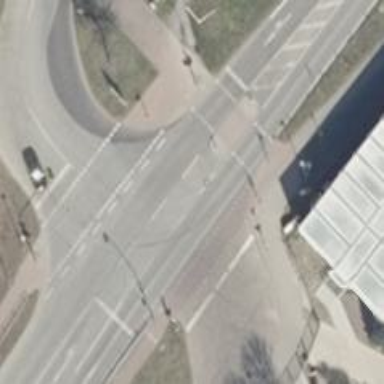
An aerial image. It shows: Road with traffic signals.